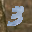
Label: 3